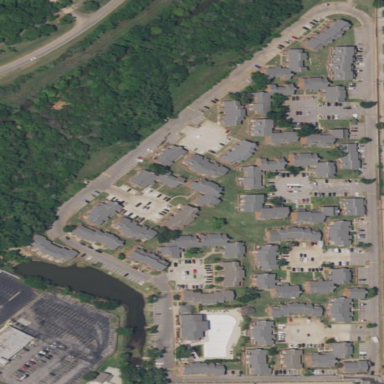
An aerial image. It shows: Residential area with apartments.